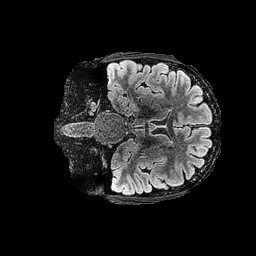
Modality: FLAIR
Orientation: coronal
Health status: ill
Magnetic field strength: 3 T